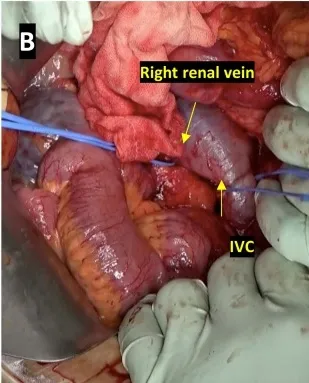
B. IVC and right renal vein were taped.
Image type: medical_photograph (other_medical_photograph)